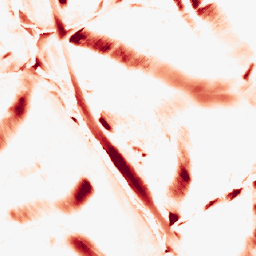
Category: morphological
Decomposition family: morphological_diamond
Decomposition parameters: operation: opening
radius: 20
Upsampling method: area
Upsampling parameters: scale: 2
Upsampling scale: 2